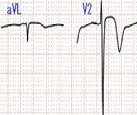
Four days after admission T wave inversion observed on admission resolved after four days.
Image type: electrography (ekg)